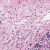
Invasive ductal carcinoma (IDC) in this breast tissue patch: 1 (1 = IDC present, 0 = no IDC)